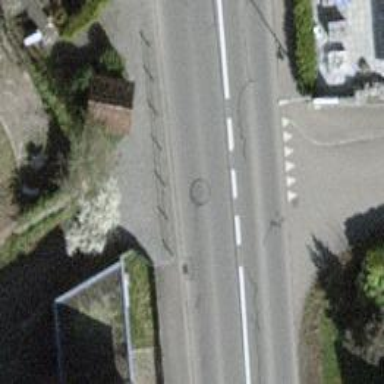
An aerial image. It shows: Secondary road with asphalt surface.